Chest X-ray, PA view. Patient: 33 years old, sex M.
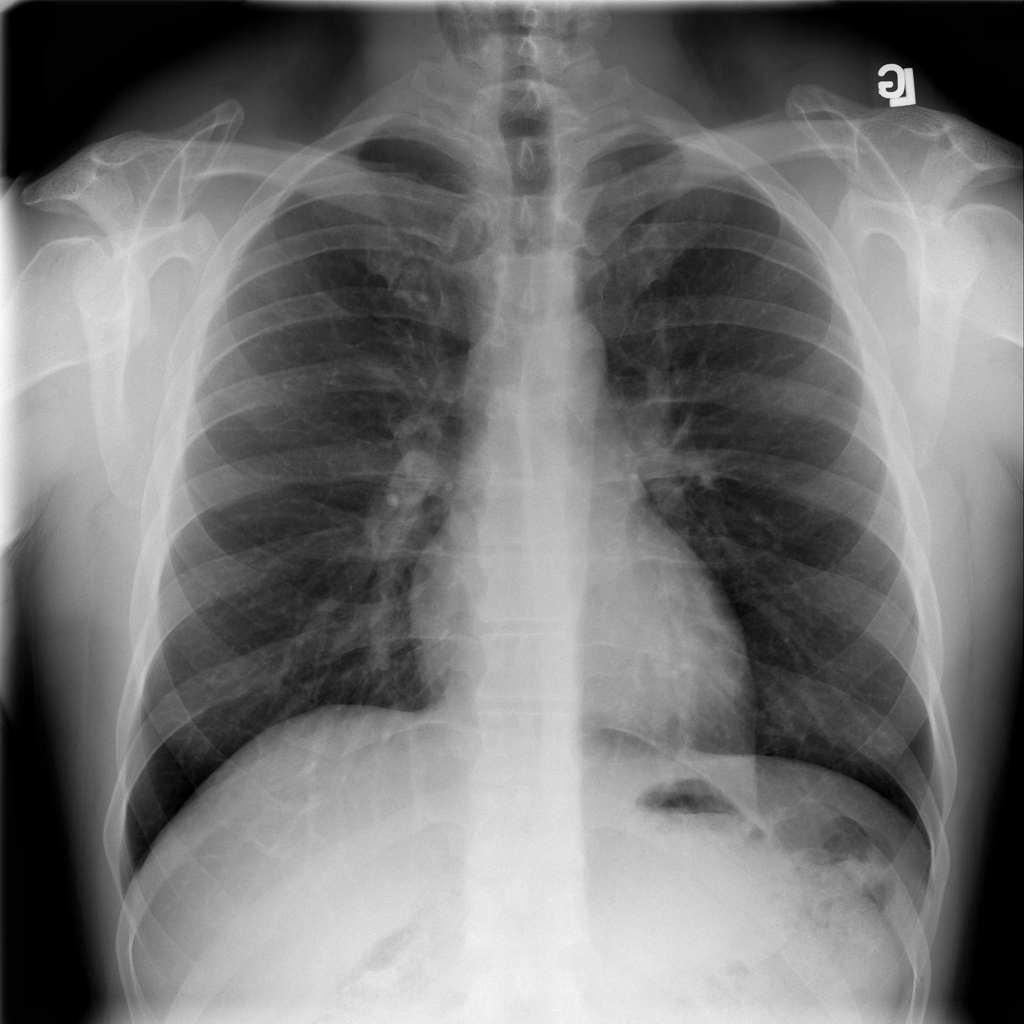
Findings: No Finding